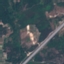
Land use / land cover: Highway